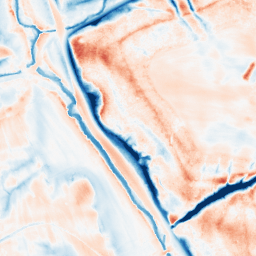
Category: trend_removal
Decomposition family: local_polynomial
Decomposition parameters: window_size: 31
degree: 3
Upsampling method: cubic_catmull_rom
Upsampling parameters: scale: 2
Upsampling scale: 2